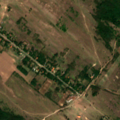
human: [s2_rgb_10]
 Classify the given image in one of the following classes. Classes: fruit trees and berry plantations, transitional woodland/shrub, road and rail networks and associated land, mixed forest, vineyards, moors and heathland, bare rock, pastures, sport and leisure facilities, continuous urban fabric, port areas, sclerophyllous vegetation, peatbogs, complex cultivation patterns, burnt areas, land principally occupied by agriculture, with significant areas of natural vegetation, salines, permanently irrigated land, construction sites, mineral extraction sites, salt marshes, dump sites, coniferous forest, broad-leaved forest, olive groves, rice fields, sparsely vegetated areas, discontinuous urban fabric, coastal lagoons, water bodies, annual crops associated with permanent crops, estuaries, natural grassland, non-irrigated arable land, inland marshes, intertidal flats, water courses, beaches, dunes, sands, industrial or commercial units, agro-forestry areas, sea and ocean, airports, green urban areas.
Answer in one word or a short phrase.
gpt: complex cultivation patterns, broad-leaved forest, natural grassland